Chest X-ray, AP view. Patient: 49 years old, sex F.
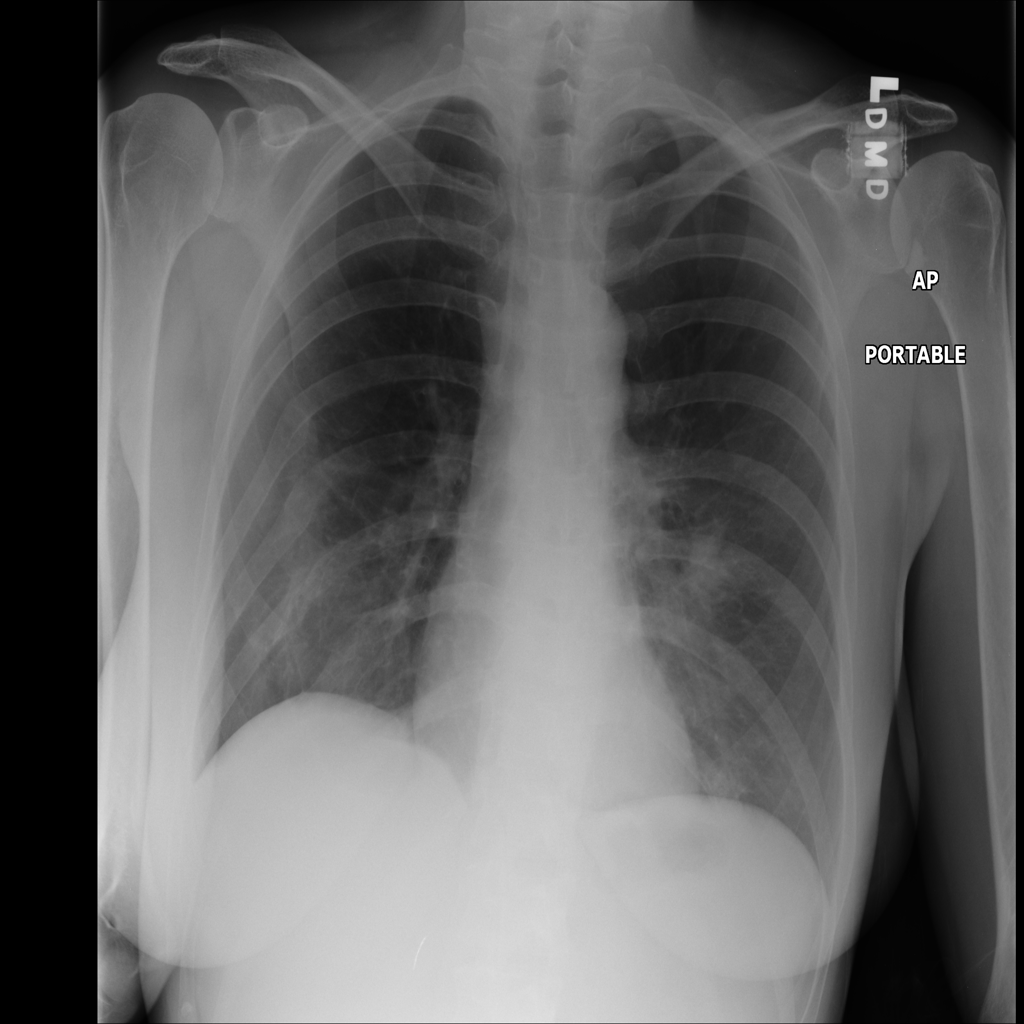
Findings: Mass